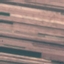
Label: AnnualCrop